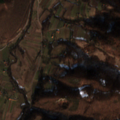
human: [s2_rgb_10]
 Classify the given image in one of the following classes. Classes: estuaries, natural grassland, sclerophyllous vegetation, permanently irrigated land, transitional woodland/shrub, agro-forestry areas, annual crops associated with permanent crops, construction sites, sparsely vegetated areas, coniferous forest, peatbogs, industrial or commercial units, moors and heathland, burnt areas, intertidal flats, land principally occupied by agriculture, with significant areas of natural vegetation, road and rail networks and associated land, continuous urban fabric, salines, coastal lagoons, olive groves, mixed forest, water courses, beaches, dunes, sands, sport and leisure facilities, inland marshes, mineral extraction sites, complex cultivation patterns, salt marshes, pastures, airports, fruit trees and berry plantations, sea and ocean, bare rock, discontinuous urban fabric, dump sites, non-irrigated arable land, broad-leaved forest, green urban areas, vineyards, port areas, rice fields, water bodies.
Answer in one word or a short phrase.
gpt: complex cultivation patterns, land principally occupied by agriculture, with significant areas of natural vegetation, broad-leaved forest, transitional woodland/shrub